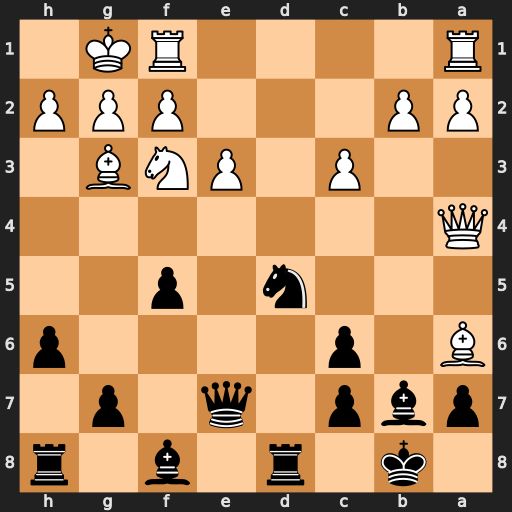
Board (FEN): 1k1r1b1r/pbp1q1p1/B1p4p/3n1p2/Q7/2P1PNB1/PP3PPP/R4RK1
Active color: b
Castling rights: -
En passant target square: -
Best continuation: Nb6 Qf4 Bxa6